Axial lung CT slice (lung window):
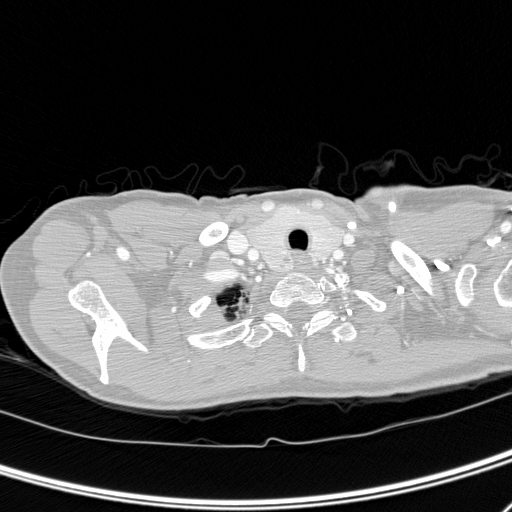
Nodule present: no